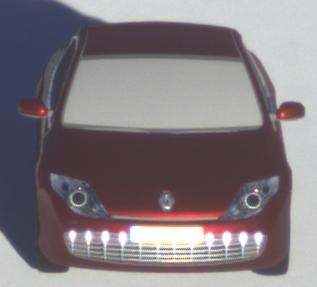
Make: Renault
Model: Laguna Coupé TCe 170
Detailed model: Laguna (III) Coupé
Model produced from: 2010/11
Model produced until: 2011/05
Doors: 2
Color: red
Road condition: dry road
Daytime: sunrise or sunset
Contrast: high contrast